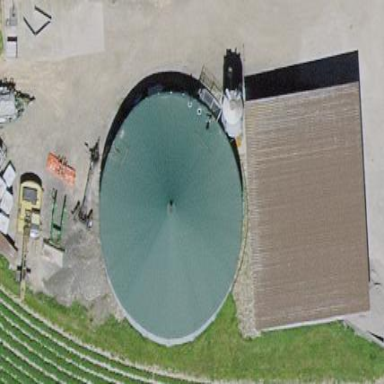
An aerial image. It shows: Silo.